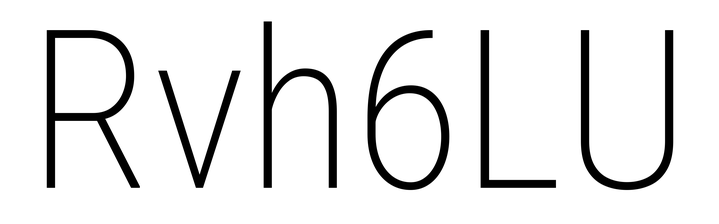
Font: Roboto_Condensed_ExtraLight